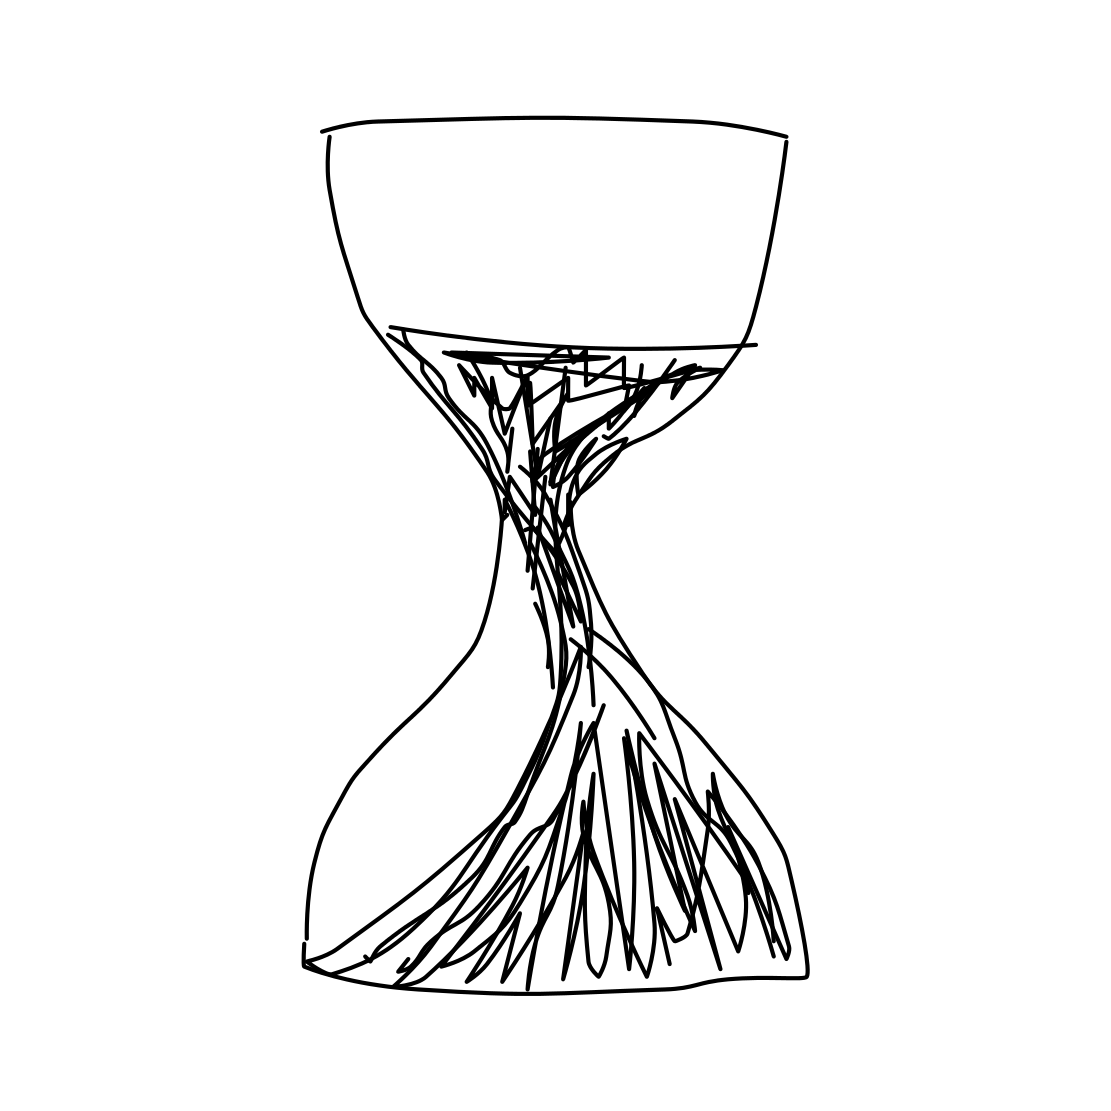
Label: hourglass